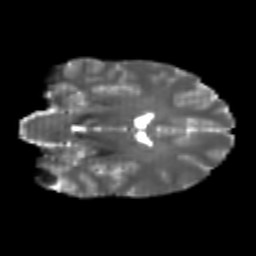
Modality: T2w
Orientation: coronal
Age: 21
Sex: male
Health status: healthy
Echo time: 0.074 s